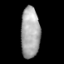
Tissue: skin
Cell type: Epithelial cells
Senescence score: 0.8157
Nuclear area (px): 949
Mean DAPI intensity: 168.027